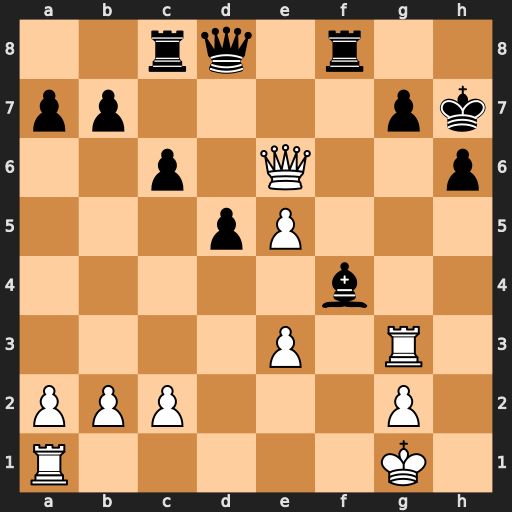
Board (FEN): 2rq1r2/pp4pk/2p1Q2p/3pP3/5b2/4P1R1/PPP3P1/R5K1
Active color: w
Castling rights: -
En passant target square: -
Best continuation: Qg6+ Kh8 Qxg7#